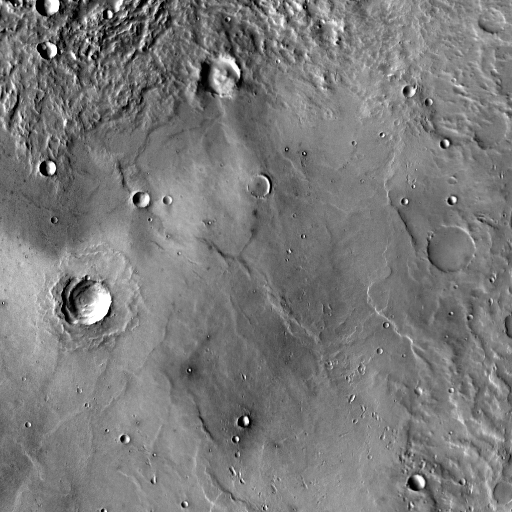
Crater classes present: Background, Other, Layered, Buried, Secondary